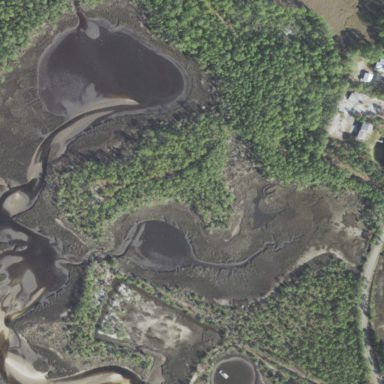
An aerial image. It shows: Saltmarsh wetland.